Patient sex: M
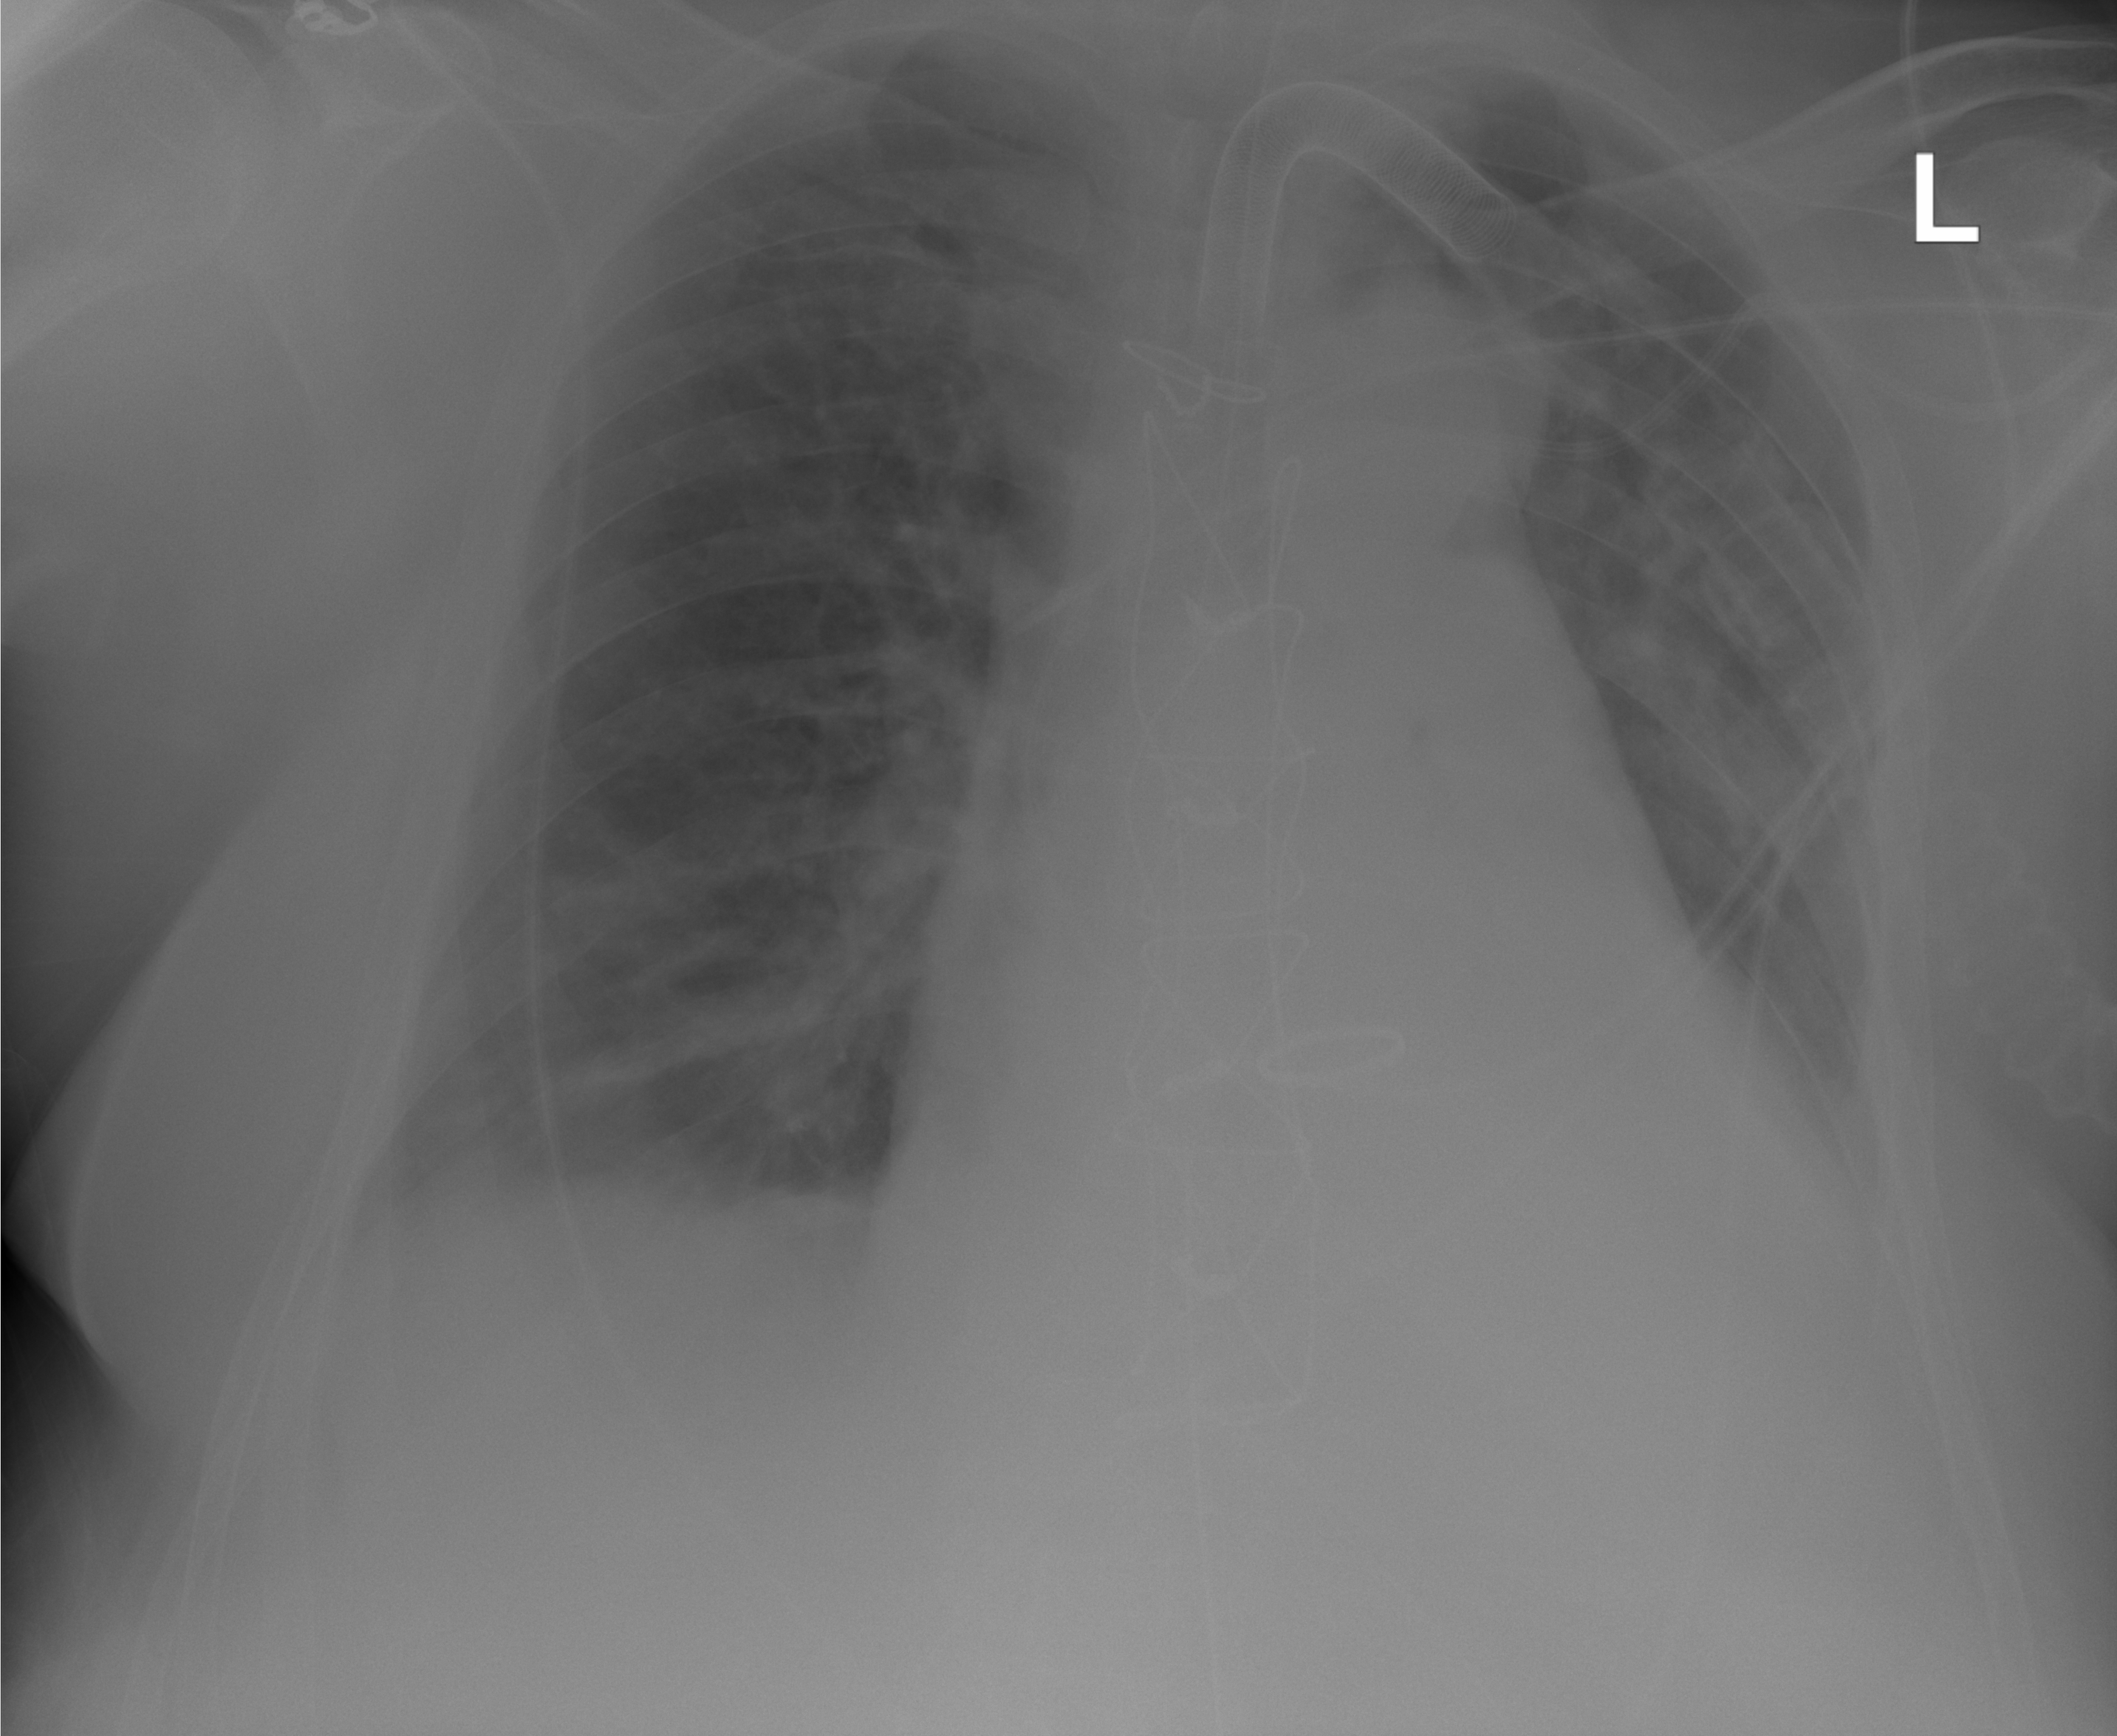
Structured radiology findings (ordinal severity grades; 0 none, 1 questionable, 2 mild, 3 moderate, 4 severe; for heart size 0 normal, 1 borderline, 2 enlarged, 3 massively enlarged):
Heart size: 2
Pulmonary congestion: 2
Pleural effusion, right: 2
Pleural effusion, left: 2
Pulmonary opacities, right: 1
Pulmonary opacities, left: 1
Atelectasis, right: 2
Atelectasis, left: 2